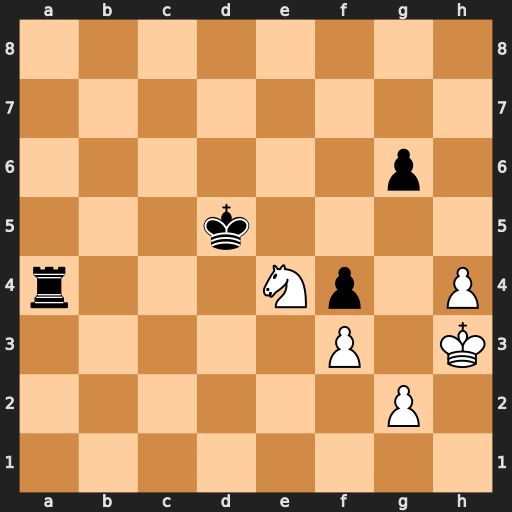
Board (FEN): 8/8/6p1/3k4/r3Np1P/5P1K/6P1/8
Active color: w
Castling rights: -
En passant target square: -
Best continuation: Nc3+ Ke5 Nxa4